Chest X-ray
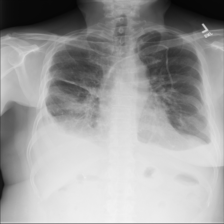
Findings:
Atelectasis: negative
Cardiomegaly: negative
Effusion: positive
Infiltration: negative
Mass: negative
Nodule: negative
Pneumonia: negative
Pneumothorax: negative
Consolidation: negative
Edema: negative
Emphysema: negative
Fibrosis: negative
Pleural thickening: negative
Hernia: negative